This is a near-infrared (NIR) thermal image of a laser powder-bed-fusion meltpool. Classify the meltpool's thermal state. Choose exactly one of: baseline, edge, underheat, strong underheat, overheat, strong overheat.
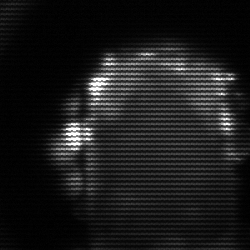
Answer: baseline